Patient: sex M, age 58
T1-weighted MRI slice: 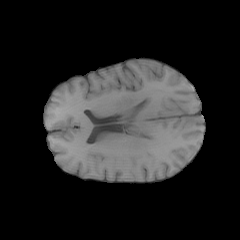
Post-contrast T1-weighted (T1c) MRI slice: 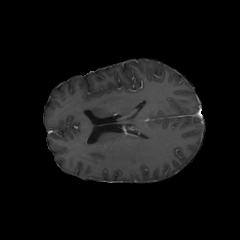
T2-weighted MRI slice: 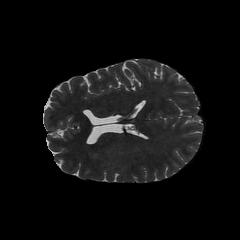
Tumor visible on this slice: yes
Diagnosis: Glioblastoma, IDH-wildtype
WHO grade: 4